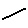
Label: line